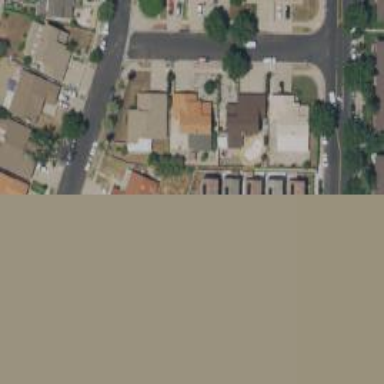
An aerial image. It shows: Condominium within residential area.